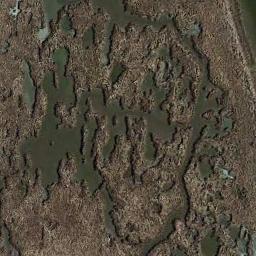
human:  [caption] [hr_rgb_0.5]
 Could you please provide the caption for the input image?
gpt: There are many plants on the wetlands .

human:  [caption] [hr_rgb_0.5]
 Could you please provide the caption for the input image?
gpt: This wetland has less than ten percent vegetation coverage .

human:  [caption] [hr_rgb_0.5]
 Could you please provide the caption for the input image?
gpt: The river surface in a wetland is covered with brown trivial plants .

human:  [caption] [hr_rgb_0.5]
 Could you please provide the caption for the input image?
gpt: The wetland consists of bare land and dry plants .

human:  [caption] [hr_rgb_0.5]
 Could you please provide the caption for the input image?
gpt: There are many water areas and bare land on the wetland .